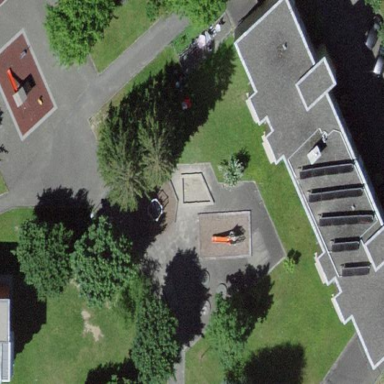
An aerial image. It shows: Playground area for leisure land.